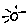
Label: sun